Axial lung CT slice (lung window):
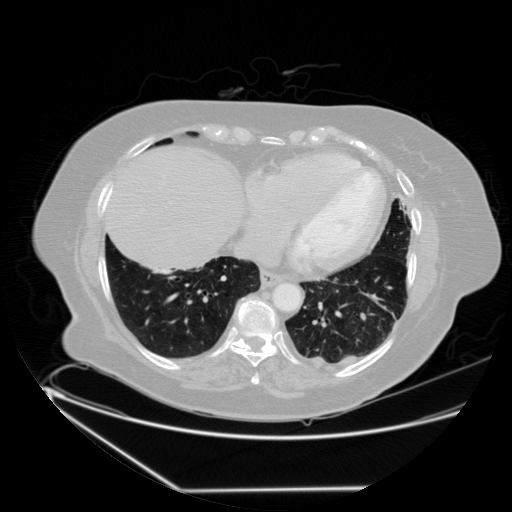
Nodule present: no